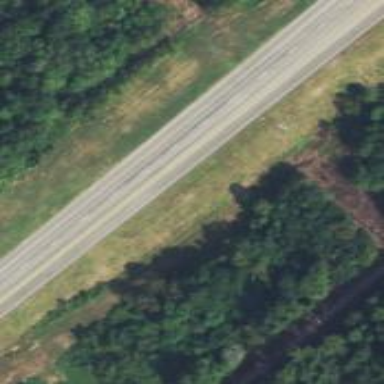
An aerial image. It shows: Asphalt trunk highway classified as expressway.